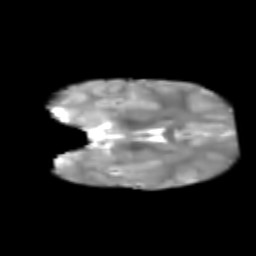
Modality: T2w
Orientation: coronal
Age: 7
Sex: female
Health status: healthy